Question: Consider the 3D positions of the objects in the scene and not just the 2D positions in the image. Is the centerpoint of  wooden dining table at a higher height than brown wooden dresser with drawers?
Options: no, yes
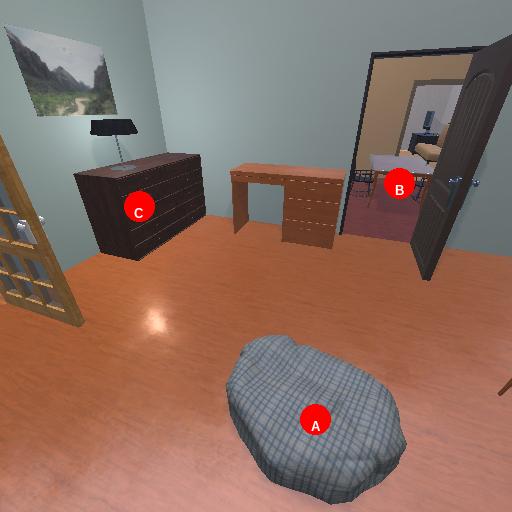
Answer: no